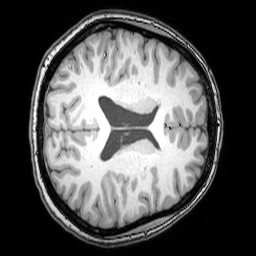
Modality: T1w
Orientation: axial
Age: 24
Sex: female
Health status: healthy
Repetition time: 0.081 s
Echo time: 0.037 s